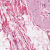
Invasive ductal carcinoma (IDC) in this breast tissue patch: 0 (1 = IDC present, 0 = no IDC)